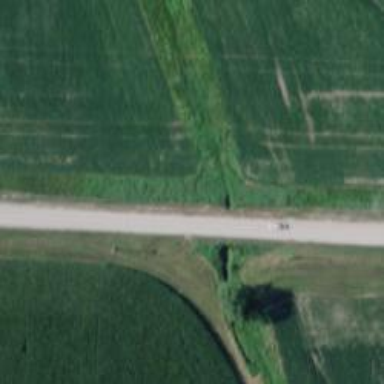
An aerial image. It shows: Unclassified road.